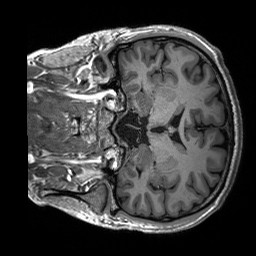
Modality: T1w
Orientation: coronal
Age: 24
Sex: male
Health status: healthy
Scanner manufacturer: siemens
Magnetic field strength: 3 T
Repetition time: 2.53 s
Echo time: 0.00227 s